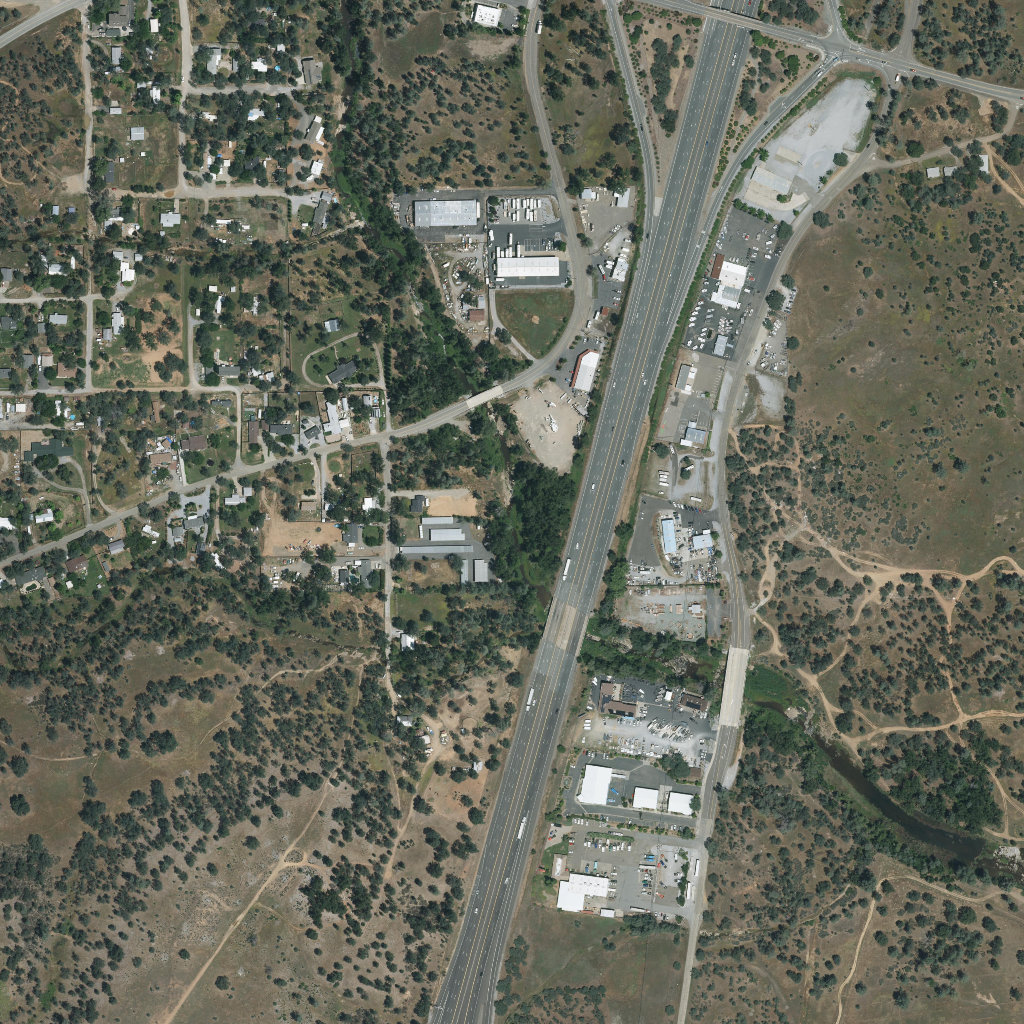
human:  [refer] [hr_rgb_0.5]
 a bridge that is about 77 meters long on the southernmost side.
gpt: <box>[[70, 63, 73, 70, 0]]</box>